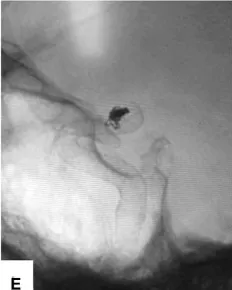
Images of the typical cases. Post-treatment DSA.
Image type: radiology (x_ray)